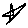
Label: star